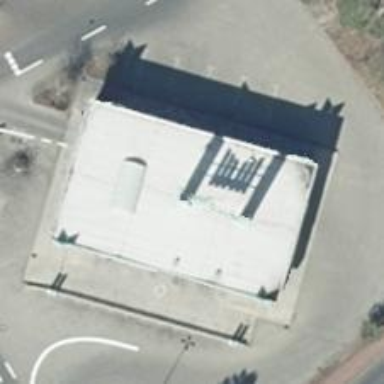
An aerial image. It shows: Fuel station.